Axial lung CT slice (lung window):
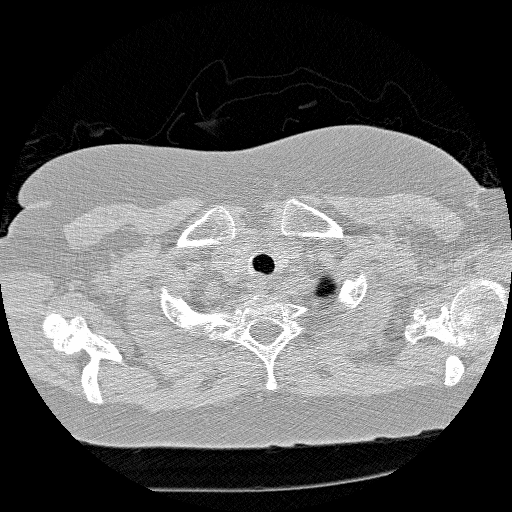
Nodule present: no